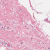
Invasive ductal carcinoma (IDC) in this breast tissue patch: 0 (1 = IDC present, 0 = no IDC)